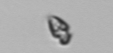
Label: Heterocapsa_rotundata